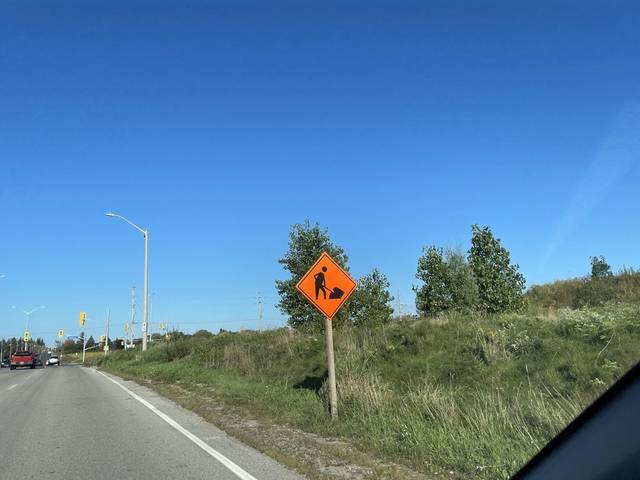
Region: Canada
Coordinates: 43.531, -80.306